Pattern: Animation
Description: Randomly transfer an image to animation style.
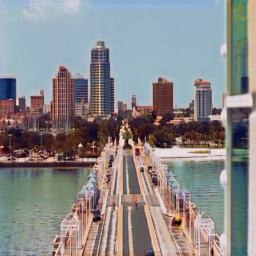
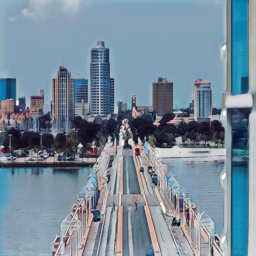